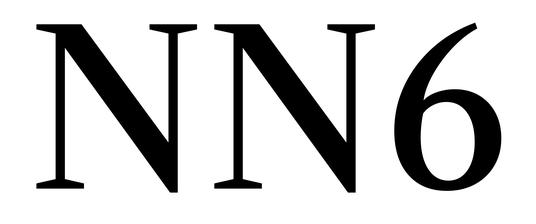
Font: LibreCaslonText_Regular